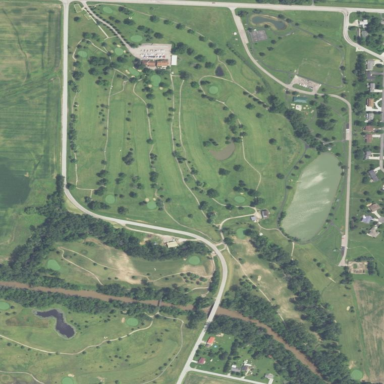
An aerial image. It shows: Golf course surrounded by greenery.